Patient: sex F, age 72
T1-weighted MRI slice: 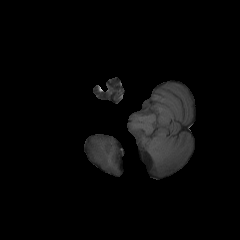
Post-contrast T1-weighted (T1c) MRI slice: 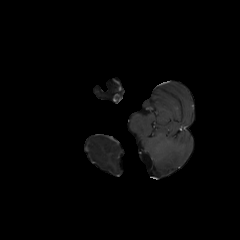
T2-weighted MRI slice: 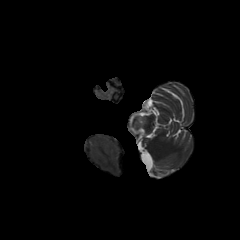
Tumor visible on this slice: no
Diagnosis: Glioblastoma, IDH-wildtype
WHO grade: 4